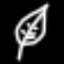
Label: leaf